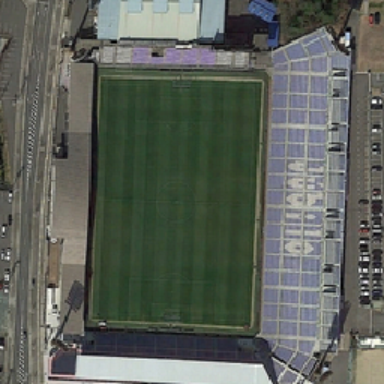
A stadium with green site in the middle .